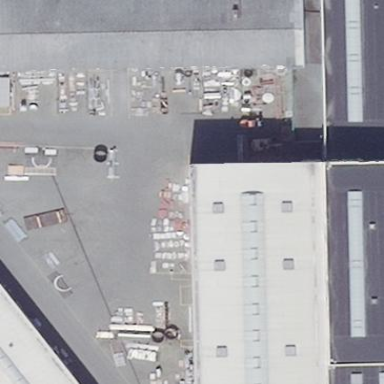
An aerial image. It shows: Industrial building with works.